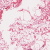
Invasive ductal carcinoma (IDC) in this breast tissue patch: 0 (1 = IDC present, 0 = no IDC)